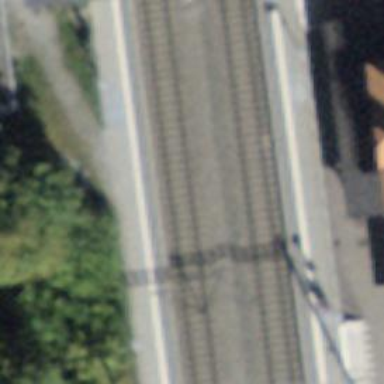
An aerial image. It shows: Stop position for public transport at railway stop.